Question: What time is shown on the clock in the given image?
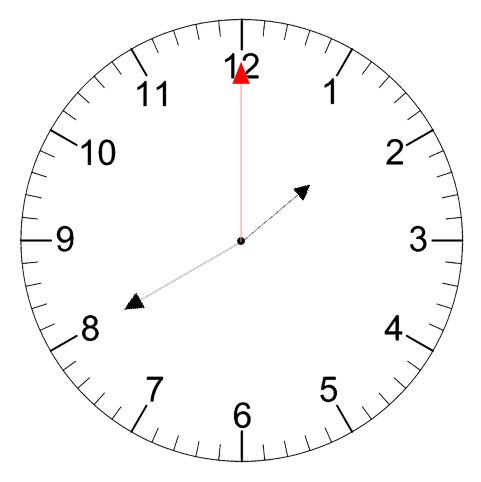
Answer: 01:40:00